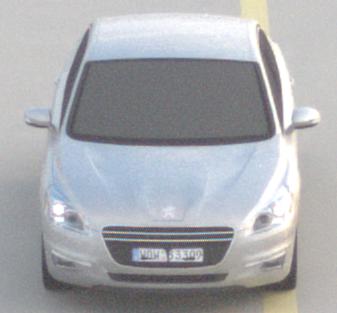
Make: Peugeot
Model: 508 120 VTi
Detailed model: 508 (I) Limousine
Model produced from: 2011/03
Model produced until: 2014/05
Doors: 4
Color: white
Road condition: dry road
Daytime: sunrise or sunset
Contrast: low contrast